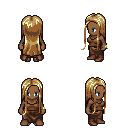
a pixel art fantasy rpg character, female body template, human, dark skin, brown pirate shirt, robe skirt, blonde extra-long hairstyle, bracelets, brown shoes, four views (front, back, left, right), 2x2 character sprite sheet, small pixel art, hard edges, no anti-aliasing